Question: I am implementing tabs. I have five tabs. For each tab i am calling screen in following way. In
displayTab1() function i am calling another class, It is easily loading MyScreen class but problem is for first time it is showing me same fields two times and whenever i click on this tab same fields are added continously. I have used delete(tabArea);
'''
public VerticalFieldManager displayTab1()
{ MyScreen loadingScreen = new MyScreen();
tab1Manager.add(loadingScreen);
return tab1Manager;
}
'''
Please let me know where i am doing wrong

Thanks
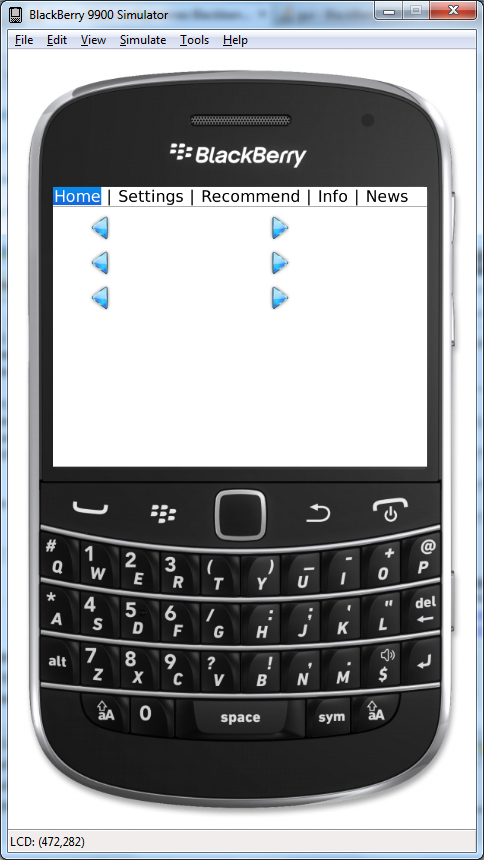
Answer: I solved this, In onFocusChanged() i first deleted the whole fields of tab1 by using tabManager1.deleteAll() and after that i added.